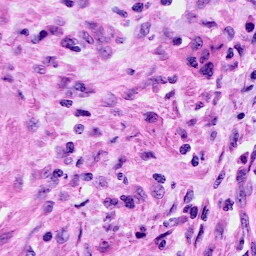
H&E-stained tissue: Cervix